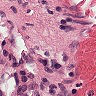
Metastatic tissue present: no